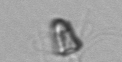
Label: Pyramimonas_morphotype1